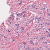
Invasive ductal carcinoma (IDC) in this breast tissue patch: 1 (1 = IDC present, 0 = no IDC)